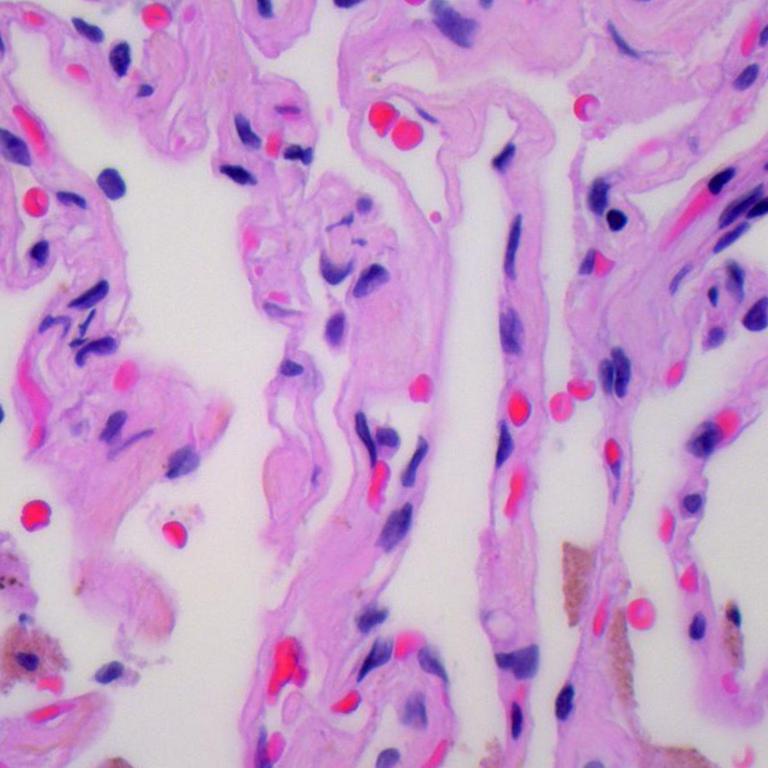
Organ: lung
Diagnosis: benign